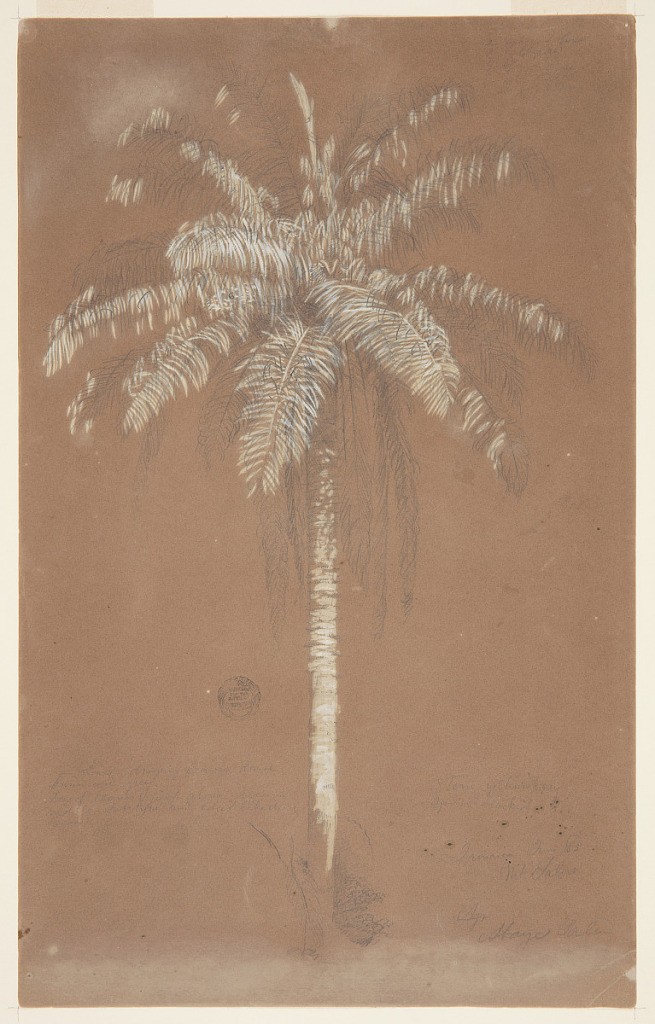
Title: Abaye Palm, Mt. Salus, Jamaica
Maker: Frederic Edwin Church, American, 1826–1900
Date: June 1865
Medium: Graphite and white gouache on brown wove paper
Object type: Drawing
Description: Botanical sketch showing a view of an abaye palm near Mt. Salus in Jamaica. Highlighted in white gouache, the tree's thin, cylindrical trunk rises at center. At upper center, the tree's fronds radiate in every direction, while dead ones droop below.